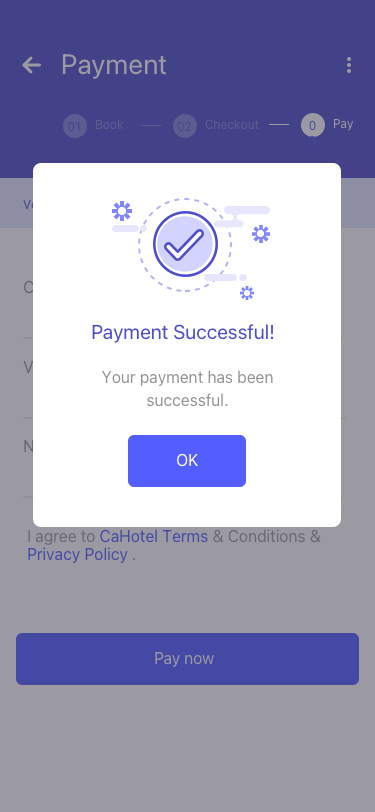
Text in this UI design:
Payment
01
Book
02
Checkout
03
Pay
Pay now
Credit Card Number
Name on card
Valid until (MM/YY)
3-digital CVV
I agree to CaHotel Terms & Conditions &
Privacy Policy .
Verified by
OK
Payment Successful!
Your payment has been successful.